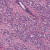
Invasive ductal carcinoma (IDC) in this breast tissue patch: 1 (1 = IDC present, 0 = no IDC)